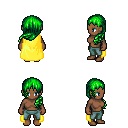
a pixel art fantasy rpg character, female body template, human, dark skin, yellow cape, teal pants, green left-swept hairstyle, four views (front, back, left, right), 2x2 character sprite sheet, small pixel art, hard edges, no anti-aliasing